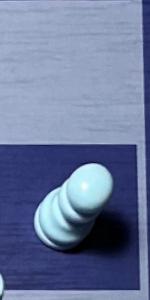
Label: Pawn_White